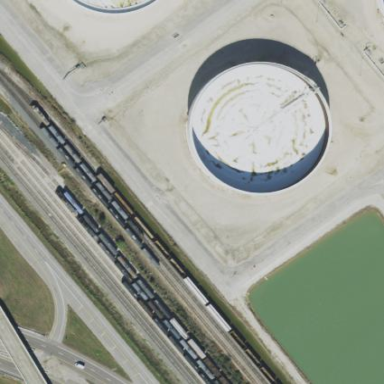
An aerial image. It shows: Storage tank that is man-made.